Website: apple-inc
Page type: customer-info-address
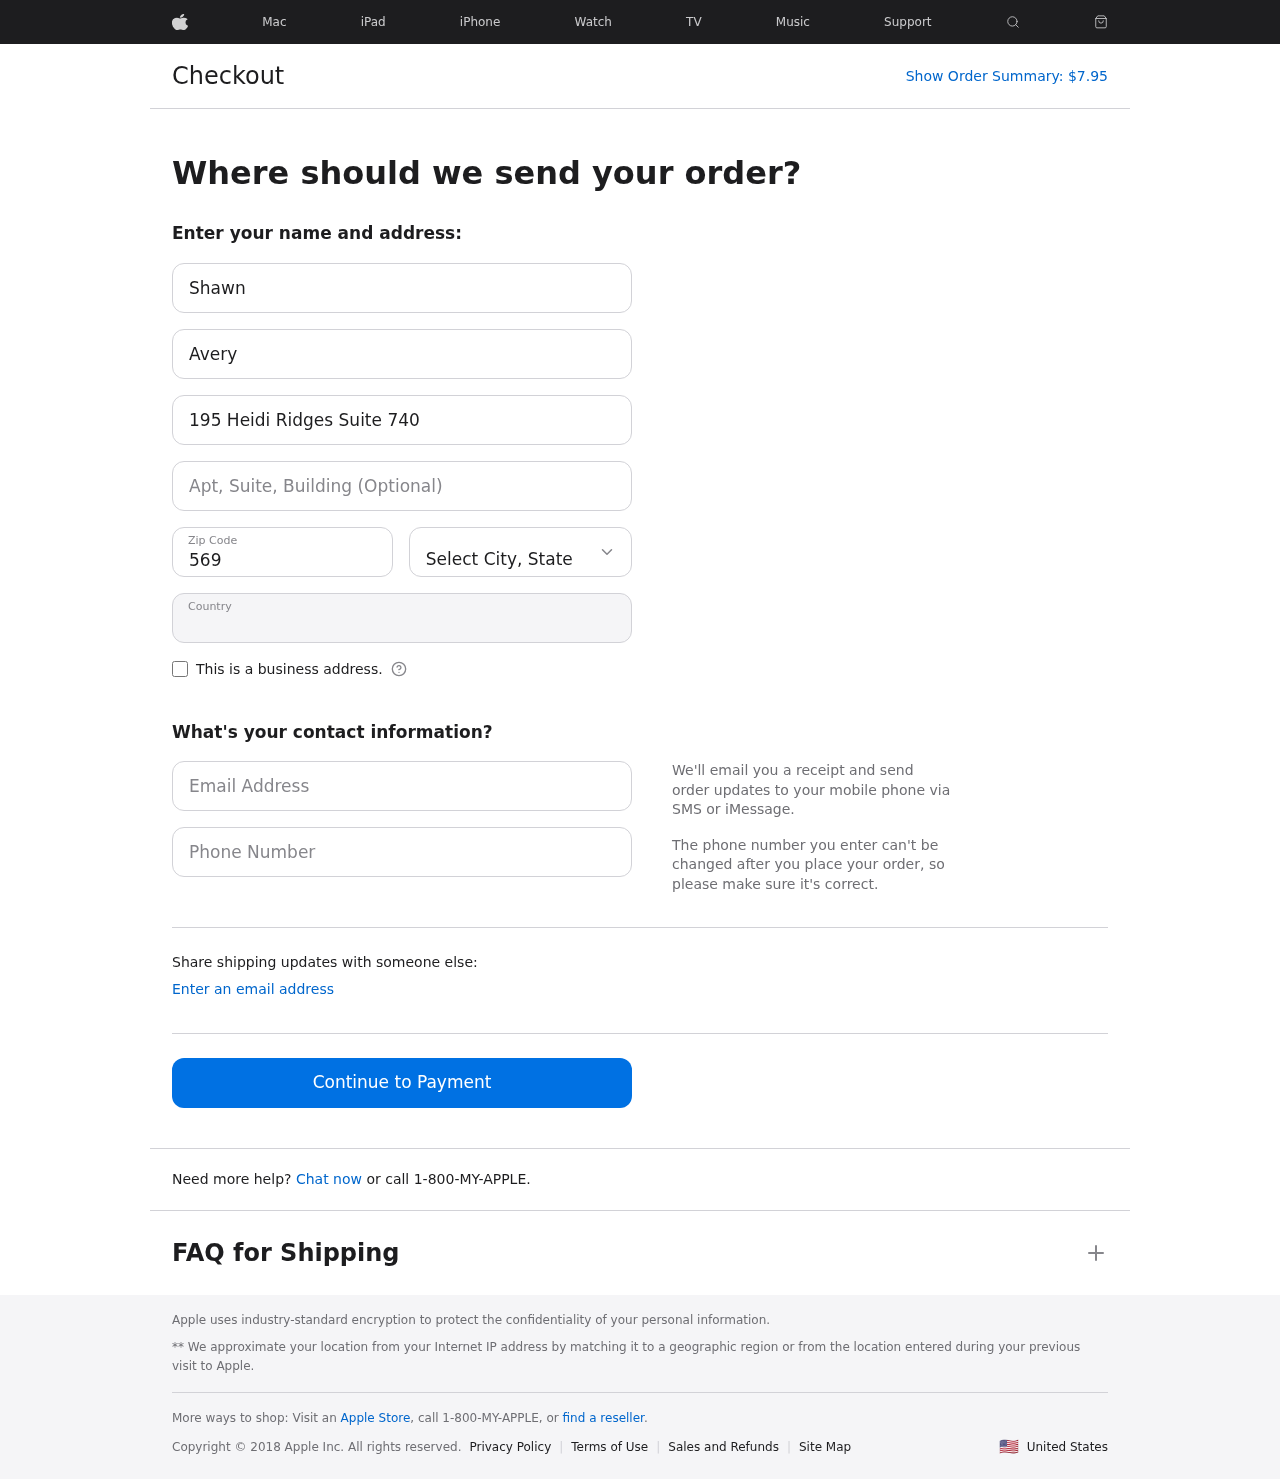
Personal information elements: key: PII_CITY_STATE
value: East Eric, IN
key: PII_COUNTRY
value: United States
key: PII_EMAIL
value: savery@yahoo.com
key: PII_FIRSTNAME
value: Shawn
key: PII_LASTNAME
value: Avery
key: PII_PHONE
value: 9087563629
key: PII_POSTCODE
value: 56919
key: PII_STREET
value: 195 Heidi Ridges Suite 740
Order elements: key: ORDER_TOTAL
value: $7.95